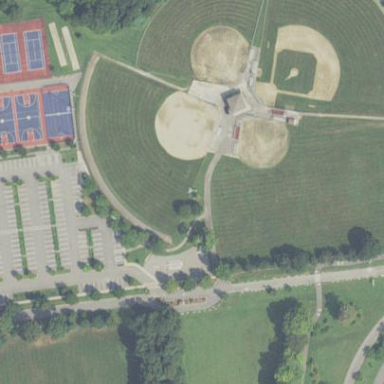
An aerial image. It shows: Recreation ground.